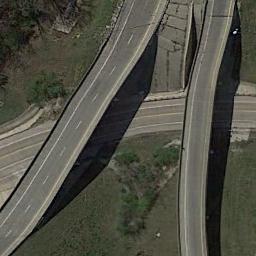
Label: overpass